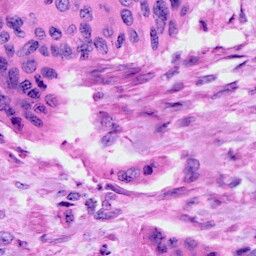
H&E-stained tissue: Cervix